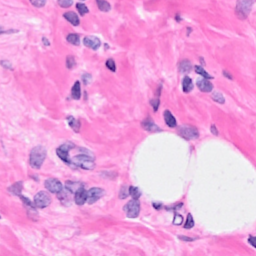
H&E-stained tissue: Breast